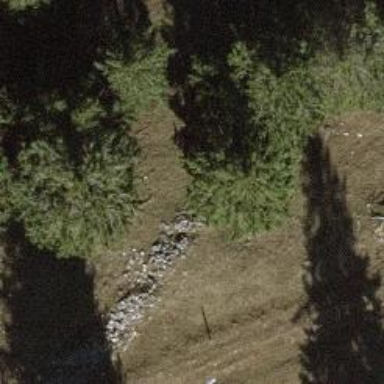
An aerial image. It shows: Single tag "natural: tree."